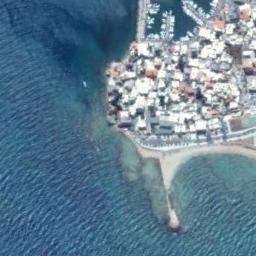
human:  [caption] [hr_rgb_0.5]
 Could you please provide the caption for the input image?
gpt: There is spray on the beach .

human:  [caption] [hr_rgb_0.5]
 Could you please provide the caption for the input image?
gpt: Blue sea water surrounds white city buildings on shore .

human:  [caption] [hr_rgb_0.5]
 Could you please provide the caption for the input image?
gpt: The beach with a barrier spit and the residential area on the beach .

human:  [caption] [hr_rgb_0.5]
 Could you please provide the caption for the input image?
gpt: There are many buildings and grass beside the beach .

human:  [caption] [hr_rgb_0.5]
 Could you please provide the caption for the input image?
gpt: Numerous buildings of different shapes are beside the beach .